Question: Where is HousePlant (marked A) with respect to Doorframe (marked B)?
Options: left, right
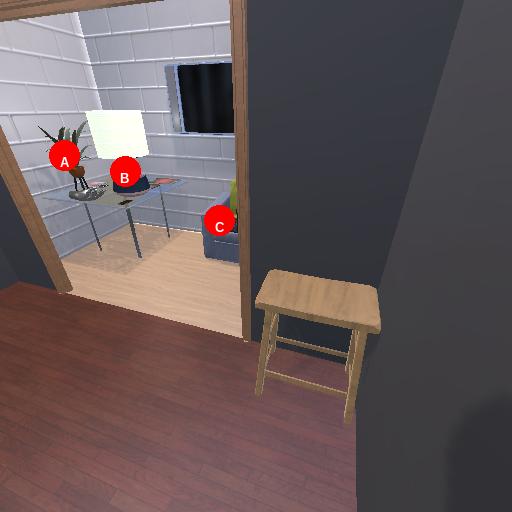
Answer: left